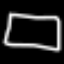
Label: square